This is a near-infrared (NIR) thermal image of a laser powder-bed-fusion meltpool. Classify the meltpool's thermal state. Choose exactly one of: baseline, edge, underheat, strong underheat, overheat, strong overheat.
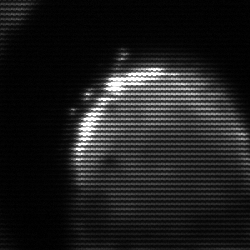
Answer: edge